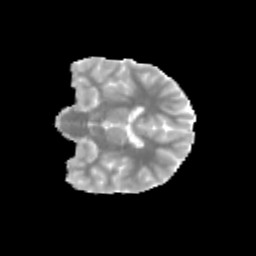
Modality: MD
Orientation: coronal
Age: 12
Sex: male
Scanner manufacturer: siemens
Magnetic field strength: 3 T
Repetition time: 3.8 s
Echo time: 0.07 s